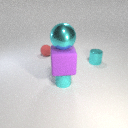
large cyan metal sphere above small cyan rubber cylinder